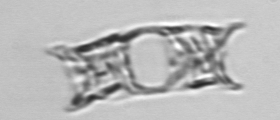
Label: Eucampia